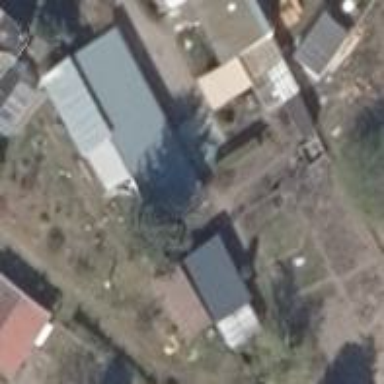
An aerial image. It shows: Detached building with gabled roof.